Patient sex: M
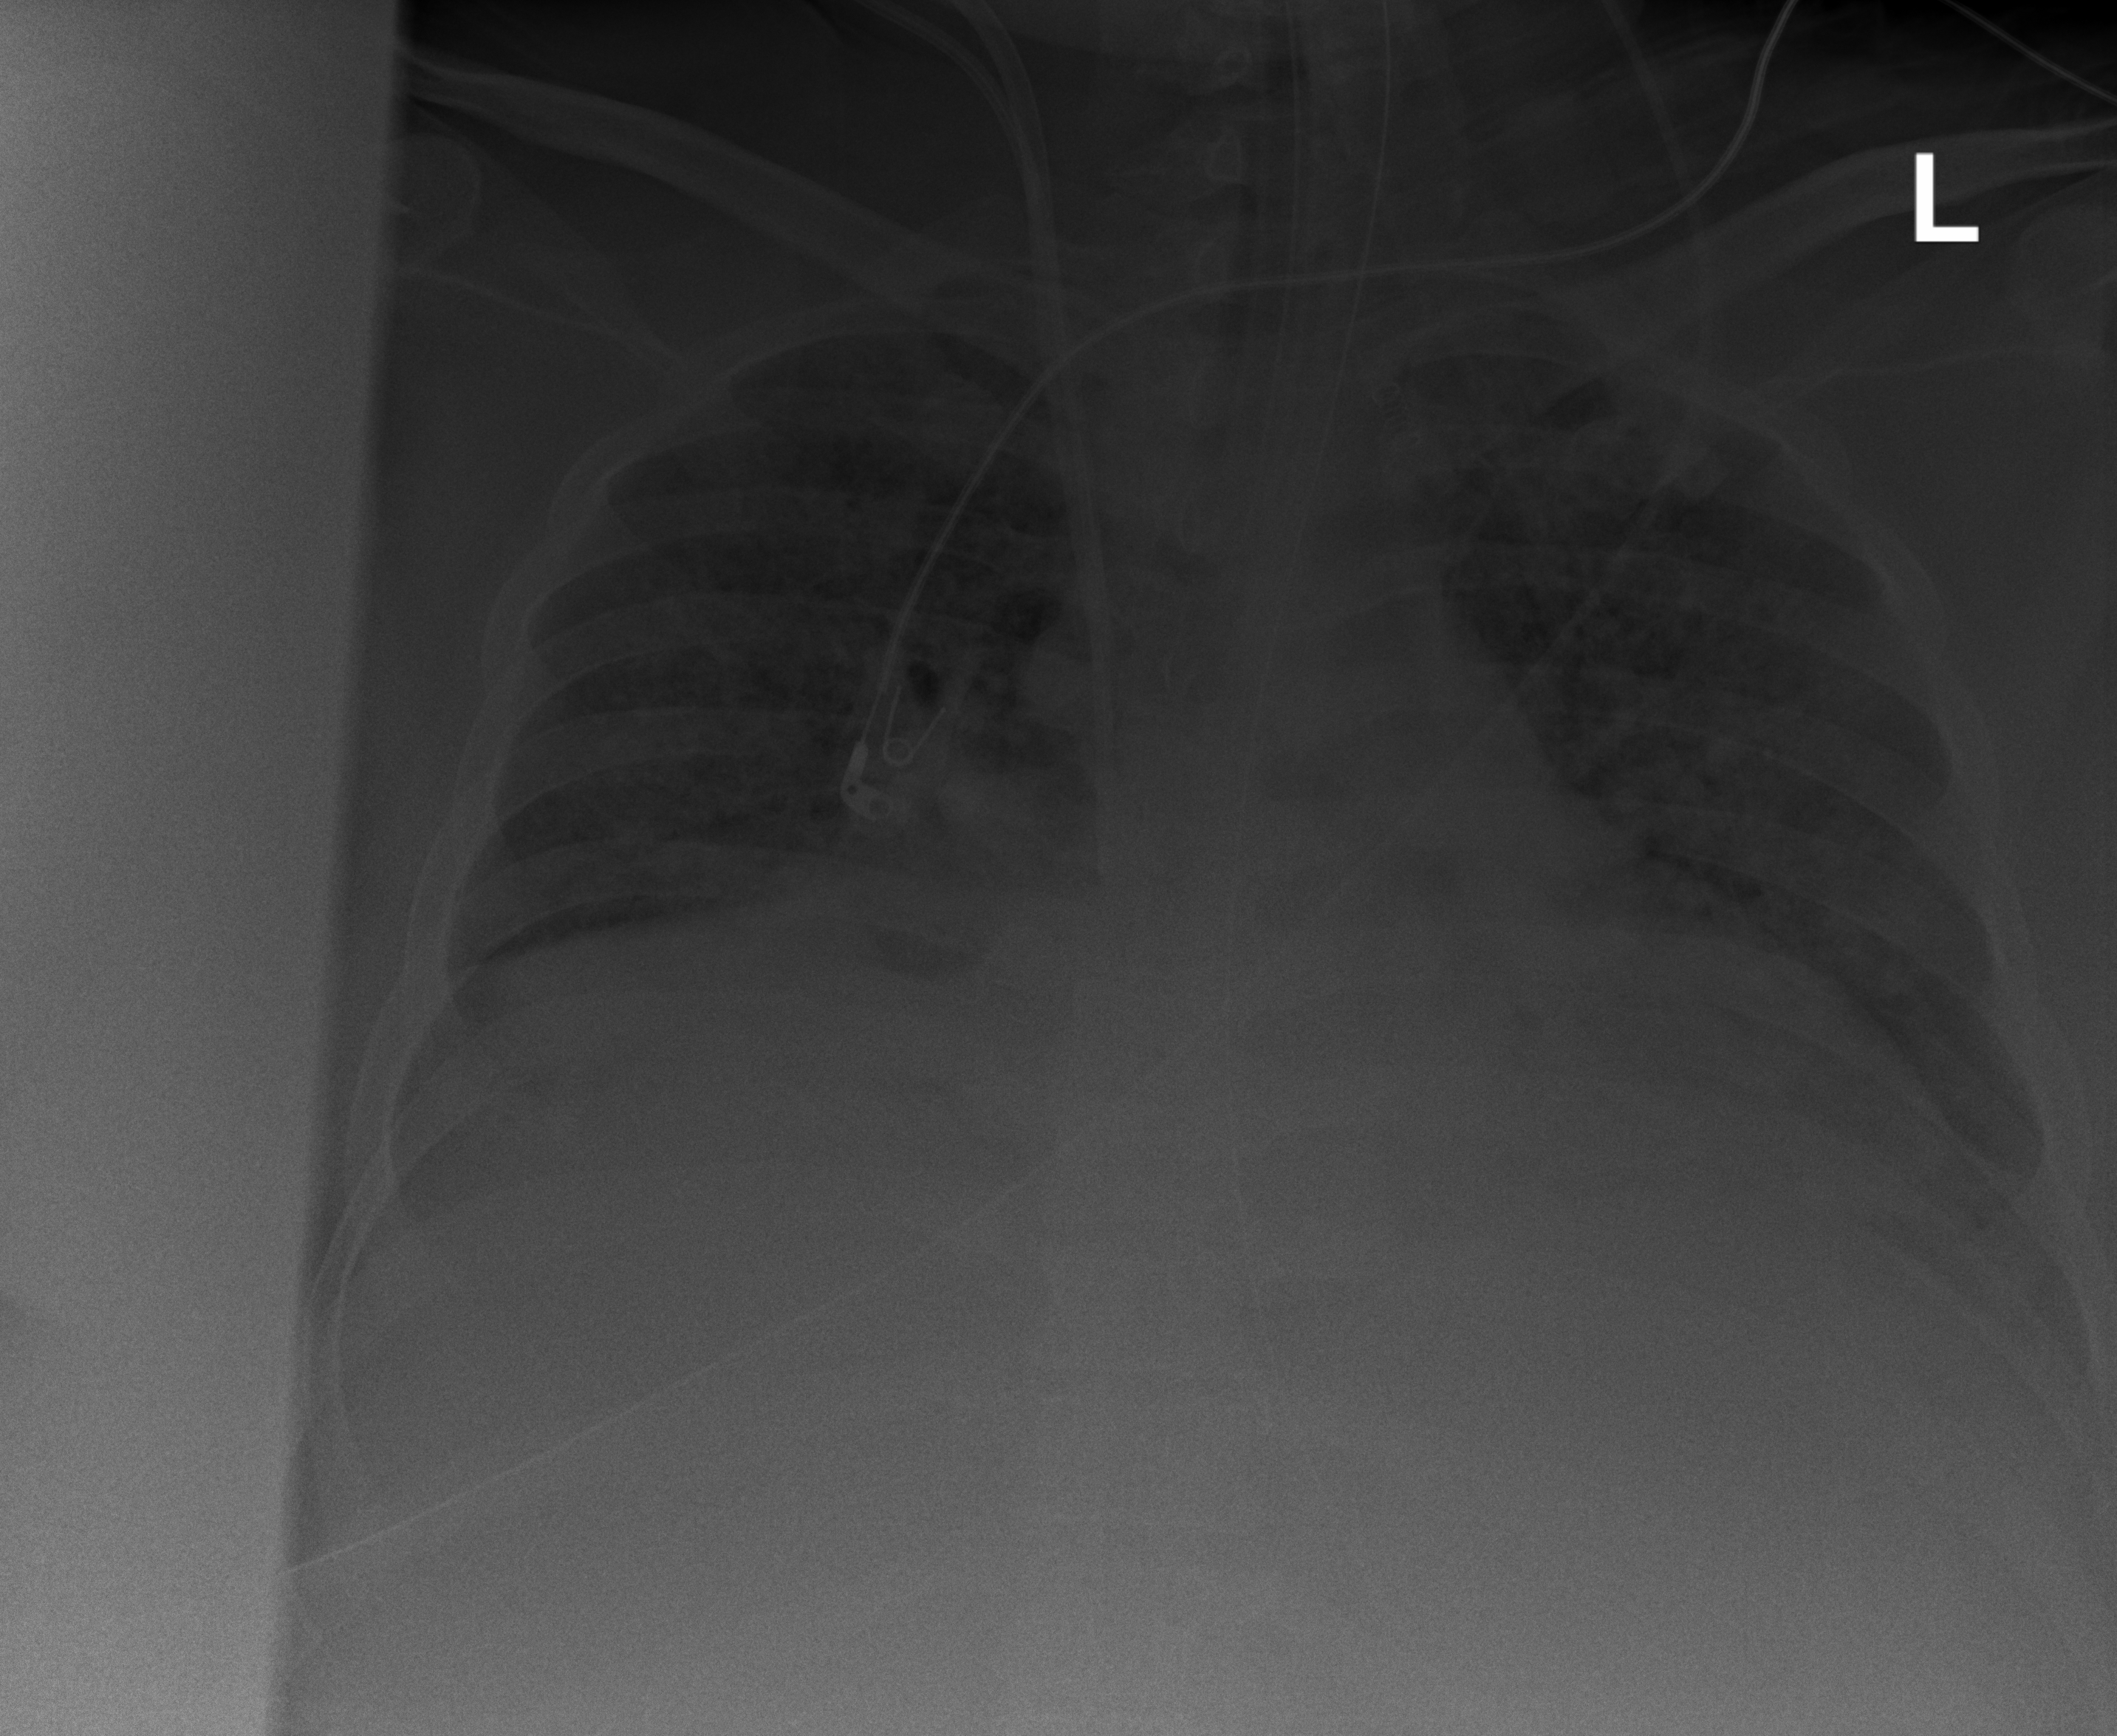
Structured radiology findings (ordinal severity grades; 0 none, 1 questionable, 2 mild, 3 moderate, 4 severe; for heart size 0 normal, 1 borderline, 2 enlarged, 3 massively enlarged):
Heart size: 1
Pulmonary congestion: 2
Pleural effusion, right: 2
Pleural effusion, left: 2
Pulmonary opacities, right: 3
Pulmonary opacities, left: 3
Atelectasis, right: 3
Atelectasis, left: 3